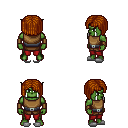
a pixel art fantasy rpg character, male body template, orc, green skin, leather chest armor, red pants, brunette pageboy hairstyle, leather bracers, white slippers, four views (front, back, left, right), 2x2 character sprite sheet, small pixel art, hard edges, no anti-aliasing